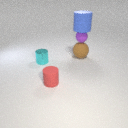
large brown rubber sphere below large blue rubber cylinder